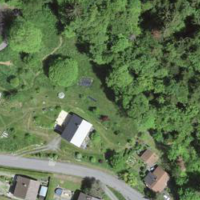
EUNIS habitat code: 24
Species observed at this site:
Lathyrus vernus